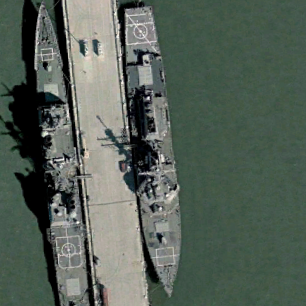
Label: destroyer